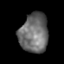
Tissue: lung
Cell type: Myeloid cells
Senescence score: 0.5431
Nuclear area (px): 1099
Mean DAPI intensity: 108.745